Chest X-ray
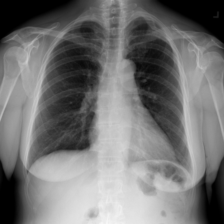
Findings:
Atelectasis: negative
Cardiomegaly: negative
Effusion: negative
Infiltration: positive
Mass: negative
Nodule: negative
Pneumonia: negative
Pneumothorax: negative
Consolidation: negative
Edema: negative
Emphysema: negative
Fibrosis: negative
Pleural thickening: negative
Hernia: negative